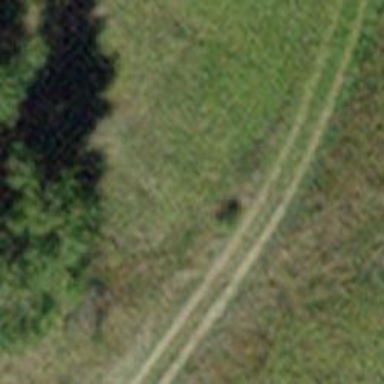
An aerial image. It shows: Grass track with grade5 tracktype.